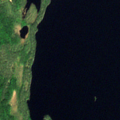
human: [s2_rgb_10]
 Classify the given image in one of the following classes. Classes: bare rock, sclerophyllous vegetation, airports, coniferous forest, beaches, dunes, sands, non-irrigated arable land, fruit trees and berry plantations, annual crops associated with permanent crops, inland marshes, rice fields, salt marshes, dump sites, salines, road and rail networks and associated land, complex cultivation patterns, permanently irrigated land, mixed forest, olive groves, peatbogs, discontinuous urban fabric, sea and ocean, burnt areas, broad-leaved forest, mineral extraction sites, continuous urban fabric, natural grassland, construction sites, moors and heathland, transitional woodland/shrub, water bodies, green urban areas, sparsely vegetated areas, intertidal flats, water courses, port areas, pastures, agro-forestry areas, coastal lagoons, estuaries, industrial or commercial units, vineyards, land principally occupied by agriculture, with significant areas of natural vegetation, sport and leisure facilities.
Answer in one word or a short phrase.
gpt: coniferous forest, water bodies